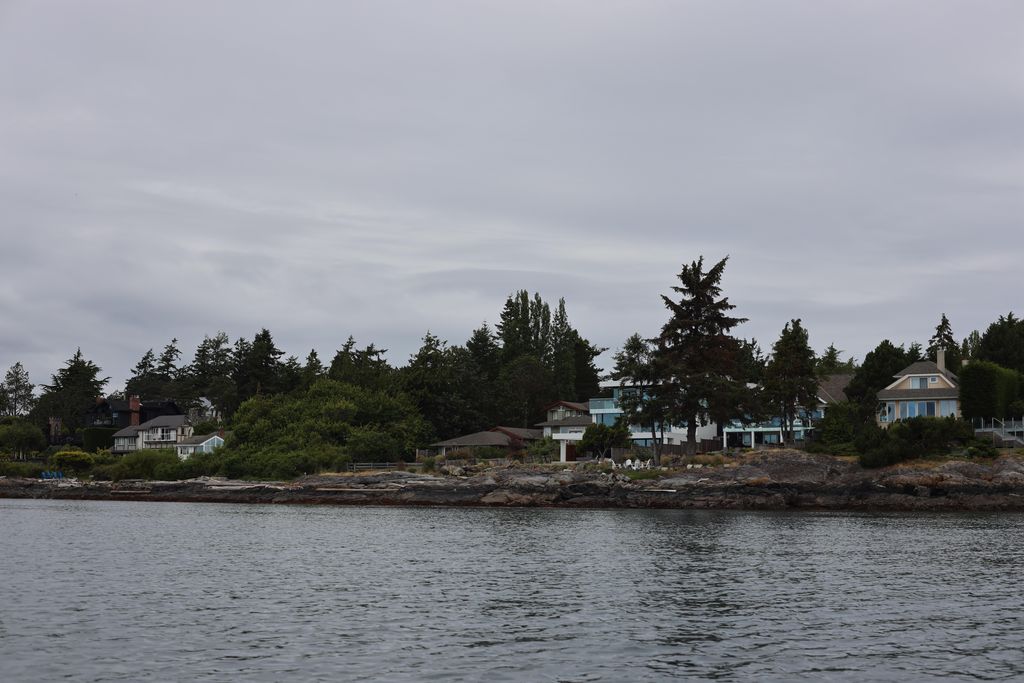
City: victoria